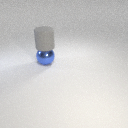
large blue metal sphere below large gray rubber cylinder